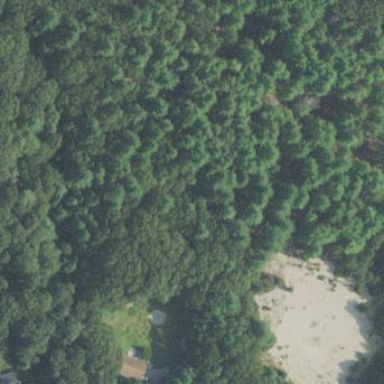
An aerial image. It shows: Mixed woodland area with various types of leaves.